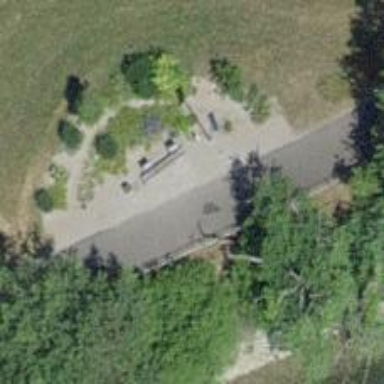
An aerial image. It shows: Bench for seating.